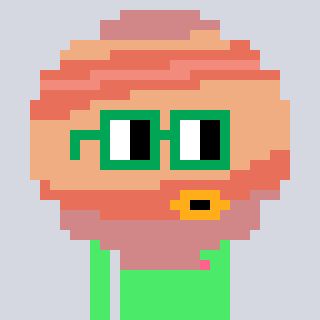
a pixel art character with square green glasses, a jupiter-shaped head and a teal-colored body on a cool background